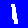
Digit: 1